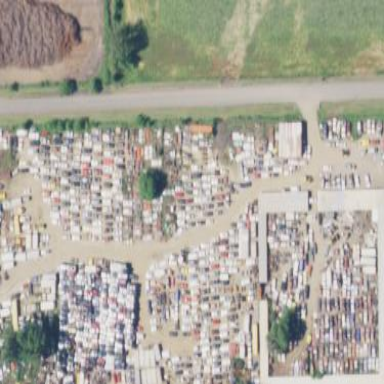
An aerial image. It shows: Scrap yard situated in industrial area.